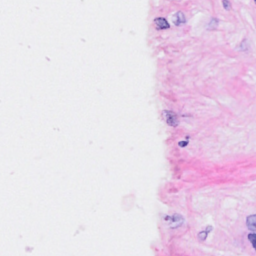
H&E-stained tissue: Breast